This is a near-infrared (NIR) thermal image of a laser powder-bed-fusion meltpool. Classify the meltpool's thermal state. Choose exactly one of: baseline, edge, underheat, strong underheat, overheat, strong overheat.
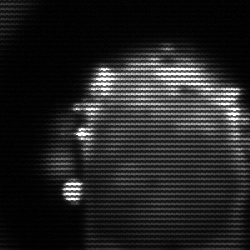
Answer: baseline